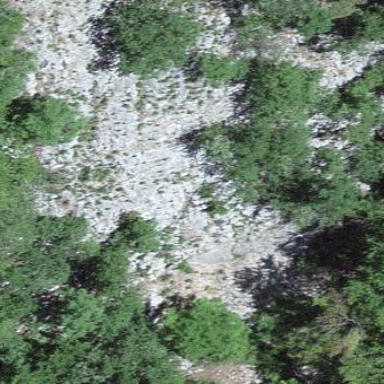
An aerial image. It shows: Landscape of bare rock.